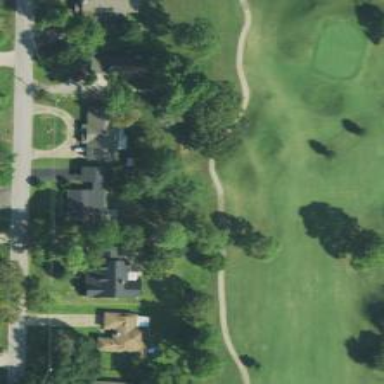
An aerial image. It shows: Path designated for golf carts.